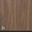
Piece: xx